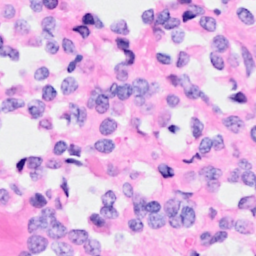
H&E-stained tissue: Breast